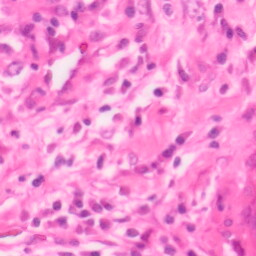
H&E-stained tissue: Colon